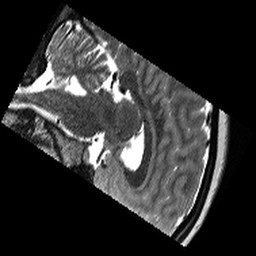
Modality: T2w
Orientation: sagittal
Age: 18
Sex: female
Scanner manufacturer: siemens
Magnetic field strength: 3 T
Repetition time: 13.15 s
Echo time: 0.082 s